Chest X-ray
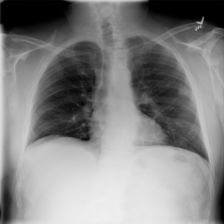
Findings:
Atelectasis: negative
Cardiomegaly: negative
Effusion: negative
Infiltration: negative
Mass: negative
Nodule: negative
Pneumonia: negative
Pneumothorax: negative
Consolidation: negative
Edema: negative
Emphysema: negative
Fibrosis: negative
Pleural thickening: negative
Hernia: negative